Chest X-ray:
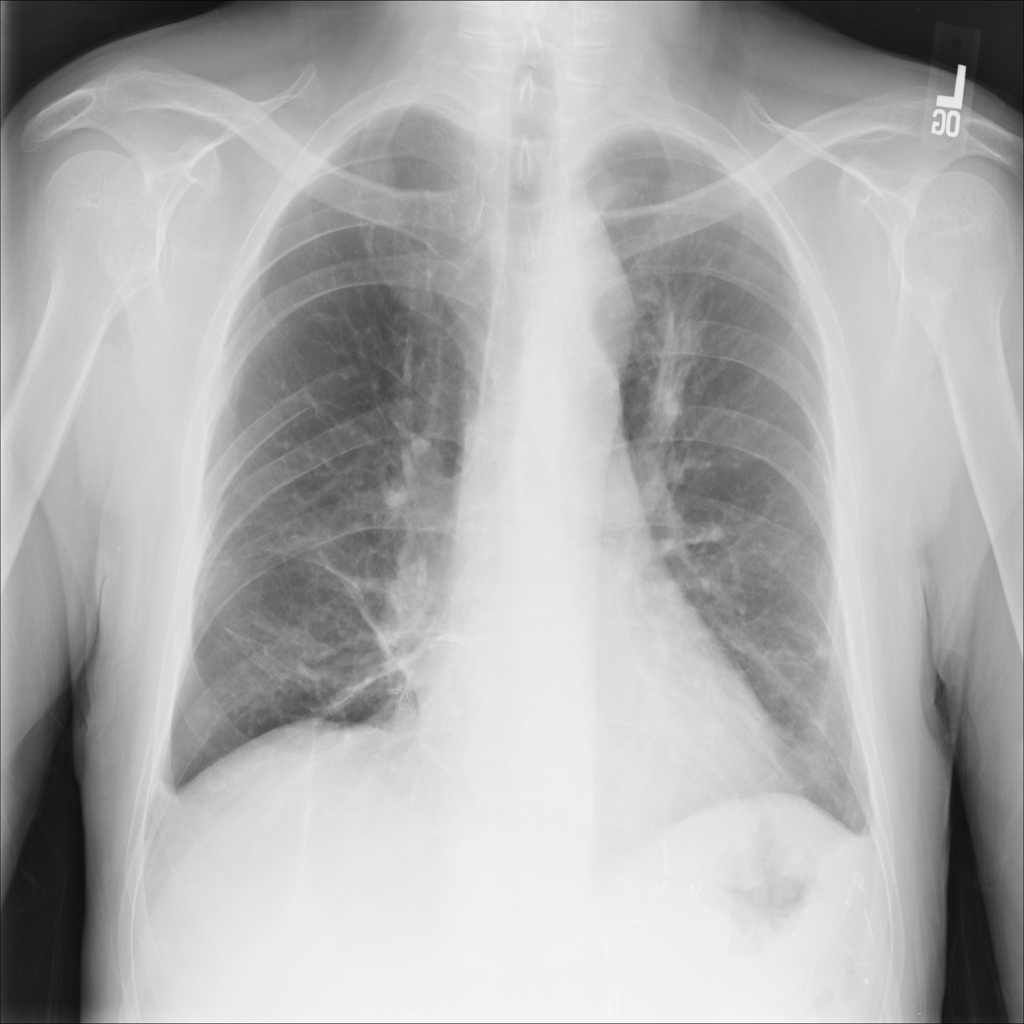
Findings: Fracture, Atelectasis, Pleural Thickening, Effusion
No abnormal finding: no